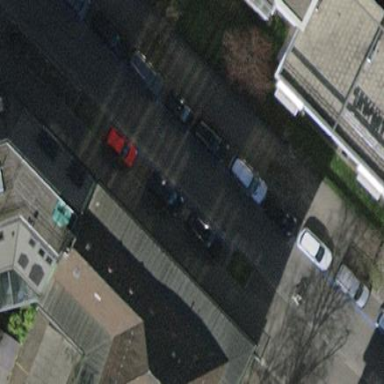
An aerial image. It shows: Parking lane designated for parking.